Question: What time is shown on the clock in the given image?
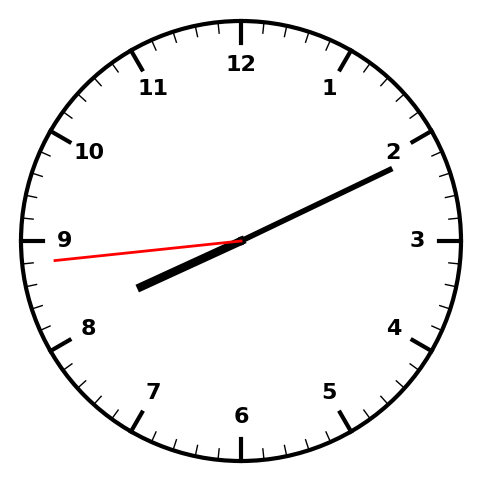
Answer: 08:10:44